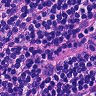
Metastatic tissue present: yes